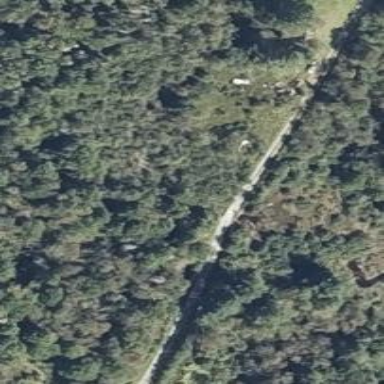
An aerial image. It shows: Culvert tunnel.